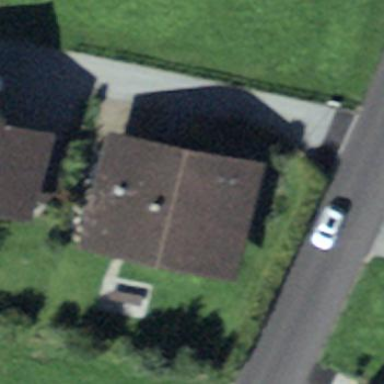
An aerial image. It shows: Residential building.